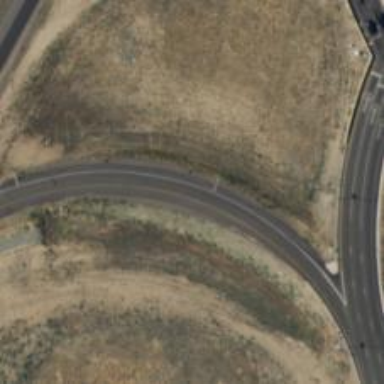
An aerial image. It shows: Motorway link at Diverging Diamond Interchange (DDI).